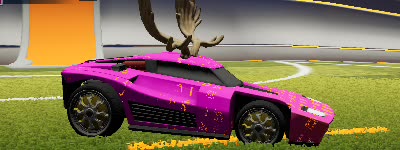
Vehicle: breakout